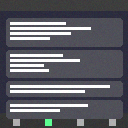
Screen state: on